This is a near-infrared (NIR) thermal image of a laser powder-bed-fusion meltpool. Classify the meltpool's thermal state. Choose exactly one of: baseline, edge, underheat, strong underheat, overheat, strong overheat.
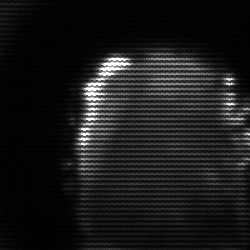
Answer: baseline